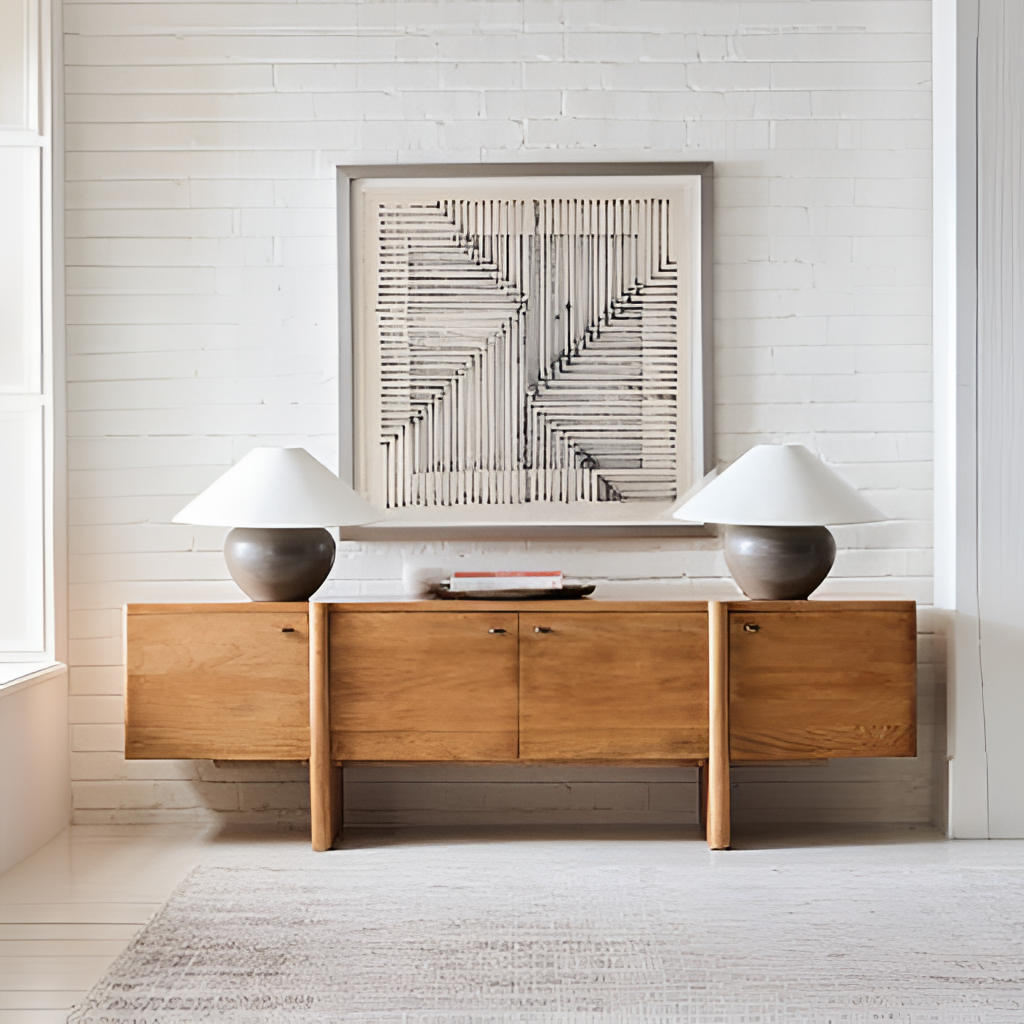
living room, brown wood sideboard, mid-century modern, brick wallpaper, with solid pattern, wood flooring, with plank pattern